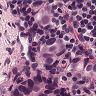
Metastatic tissue present: yes